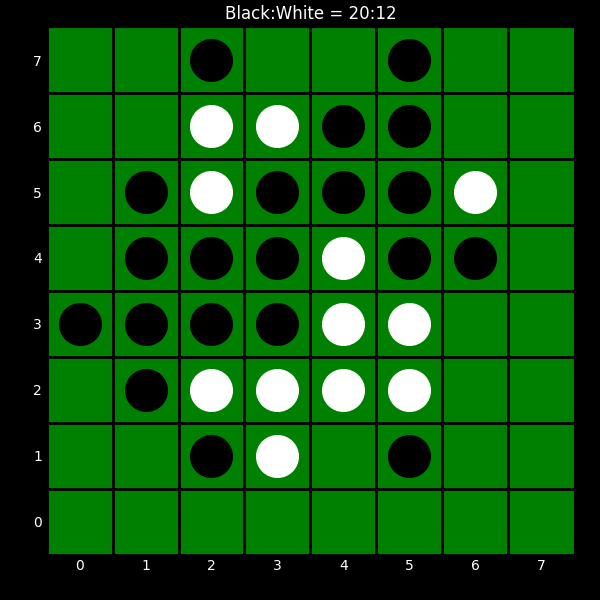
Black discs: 20
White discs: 12